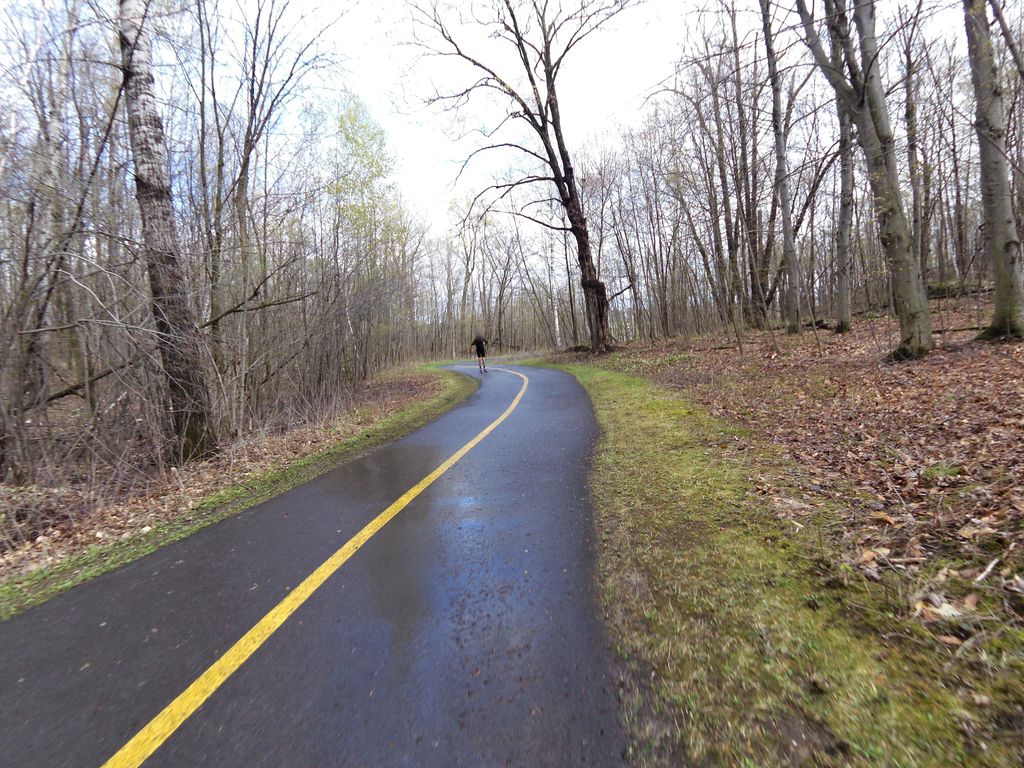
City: ottawa-gatineau